Question: When I try to call Richfaces.showModalPanel('id') I am getting Richfaces is not defined javascript error and nothing happening.
In my sample application I have two pages, one is master view and another page is child view. Child view invokes popupPanel in master view using above call. I am not sure what is wrong. Any pointers would be appreciated.
Here are the pages I have:
'''
<!DOCTYPE html>
<html lang="en"
xmlns="http://www.w3.org/1999/xhtml"
xmlns:f="http://java.sun.com/jsf/core"
xmlns:h="http://java.sun.com/jsf/html"
xmlns:ui="http://java.sun.com/jsf/facelets"
xmlns:rich="http://richfaces.org/rich"
xmlns:c="http://java.sun.com/jsp/jstl/core"
xmlns:richext="http://java.sun.com/jsf/composite/richext">
<h:head>
<title>Page Title</title>
</h:head>
<h:body>
<ui:include id="nextPageInclude" src="secondpage.xhtml"/>
<rich:popupPanel id="logoutDialogId"
width="300"
height="50"
autosized="true"
resizeable="false"
moveable="true"
modal="true"
style="border:5px solid #5e81ac; background-color:#dce3ed;">
<h:outputText value="Inside logout window"/>
</rich:popupPanel>
</h:body>
</html>
'''
'''
<ui:composition xmlns="http://www.w3.org/1999/xhtml"
xmlns:ui="http://java.sun.com/jsf/facelets"
xmlns:h="http://java.sun.com/jsf/html"
xmlns:f="http://java.sun.com/jsf/core"
xmlns:a4j="http://richfaces.org/a4j"
xmlns:rich="http://richfaces.org/rich">
<h:head/>
<a4j:outputPanel id='headerLinks' layout="block">
<ul id="sddm">
<li>
</li>
<li>
</li>
<li>
<a4j:commandLink id="logoutLinkId"
value="Logout"
onclick="Richfaces.showPopupPanel('logoutDialogId')"
styleClass="linkLogout"/></li>
</ul>
<div style="clear:both"></div>
</a4j:outputPanel>
</ui:composition>
'''
EDIT: Attached loaded JS screenshot

Thank you,
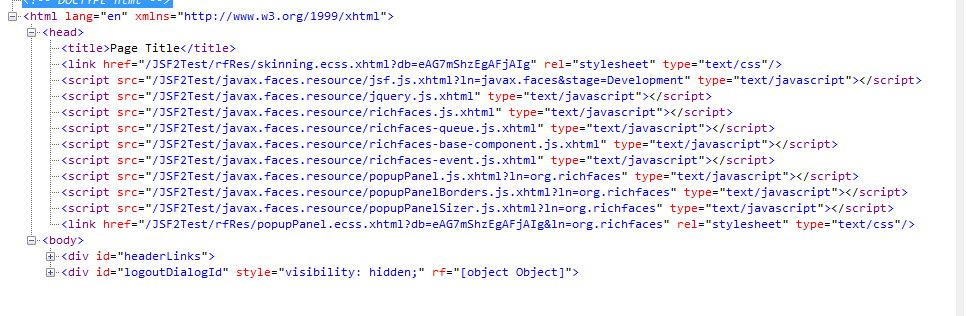
Answer: Remove the '<h:head>' from the include composition. It doesn't belong there and would possibly corrupt the generated HTML head. The '<h:head>' should be declared only once throughout the view and preferably only in the master template.
Another possible cause is that you've a 'Filter' which happens to match the URL pattern of resource requests as well which in turn is not doing its job entirely right. Check HTML source which '<script>' elements are all generated and press F12 in Firebug/Chrome/IE9 and explore the (or ) tab to see what browser has all retrieved as to JS resources.
---
: the object name is 'RichFaces' with the uppercase 'F', not 'Richfaces'. Fix it as well.